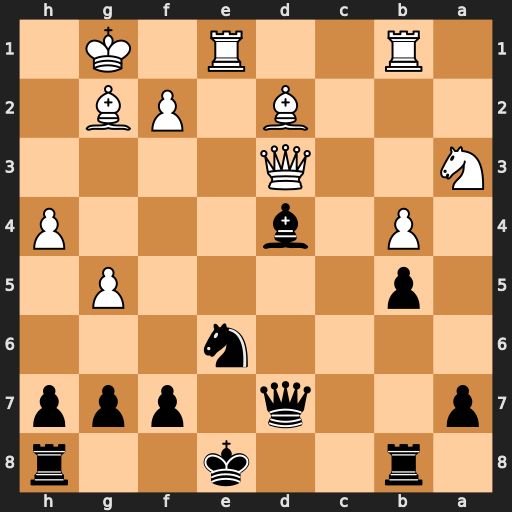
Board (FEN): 1r2k2r/p2q1ppp/4n3/1p4P1/1P1b3P/N2Q4/3B1PB1/1R2R1K1
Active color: b
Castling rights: k
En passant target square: -
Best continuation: Bxf2+ Kxf2 Qxd3